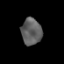
Tissue: prostate
Cell type: Myeloid cells
Senescence score: 0.1845
Nuclear area (px): 531
Mean DAPI intensity: 95.326